Question: Hi (sorry for my english xD),
I'm taking data of my DB in MySql, this data (pair of players in format 'Player 1 - Player 2'). I cut this with 'explode' function by character '-' therefore I get 'Player 1 ' and ' Player 2' string. I try delete white spaces at the beginning and the end with trim function, but this don't work. I suspect that this trouble is similar to other with the '-' character, the normal '-' of my keyboard don't split the string with explode function, I had to go to PHPMyAdmin and copy the '-' character of the one existing string and paste this in the second explode function parameter, after this, explode function work.
I try the same of the '-' character (Login in PHPMyAdmin copy one whitespace and paste this as second parameter of 'trim' function but this time don't work :( ).
Also try with 'str_replace' function (no matter what the gaps are eliminated) and don't work, also try with 'preg_replace' function etc... nothing has work because apparently the white space saved in DB isn't the same of my keyboard, I suspect that the problem is related with charset's or collations but I don't have idea what I should do, because the table, link, charset of PHP and other thing are in UTF-8 and utf8-spanish-ci collation and charset.
Aclaration: The input of the data is made by xdom (PHP) from other site not controlled for me.
'''
<tbody>
<?php while ($partidos = mysqli_fetch_array($sql)) { ?>
<tr>
<td class="center"><?php echo $partidos['fecha']; ?></td>
<td><?php $participante = explode("-", $partidos['jugadores']);
$participante1 = trim($participante[0]);
$participante2 = trim($participante[1]);
echo trim($participante1) . "<br>vs<br>" . trim($participante2);
?></td>
<td><?php if ($partidos['estado'] == 0) { ?> En Curso<?php } elseif ($partidos['estado'] == 1) {
if ($partidos['alerta'] == 0) { ?> Terminado<?php } else { ?>Terminado - Error <i
class="fa fa-exclamation-triangle"></i><?php }
} ?></td>
<td><?php if ($partidos['alerta_medica'] == 1) { ?> Si <i class="fa fa-2 fa-medkit"
style="color:#C00;"></i><?php } else { ?> No<?php } ?>
</td>
<?php if ($_SESSION['tipo'] == 1 || $_SESSION['tipo'] == 2) { ?>
<td class="center">
</td>
<?php } ?>
</tr>
<?php } ?>
</tbody>
'''

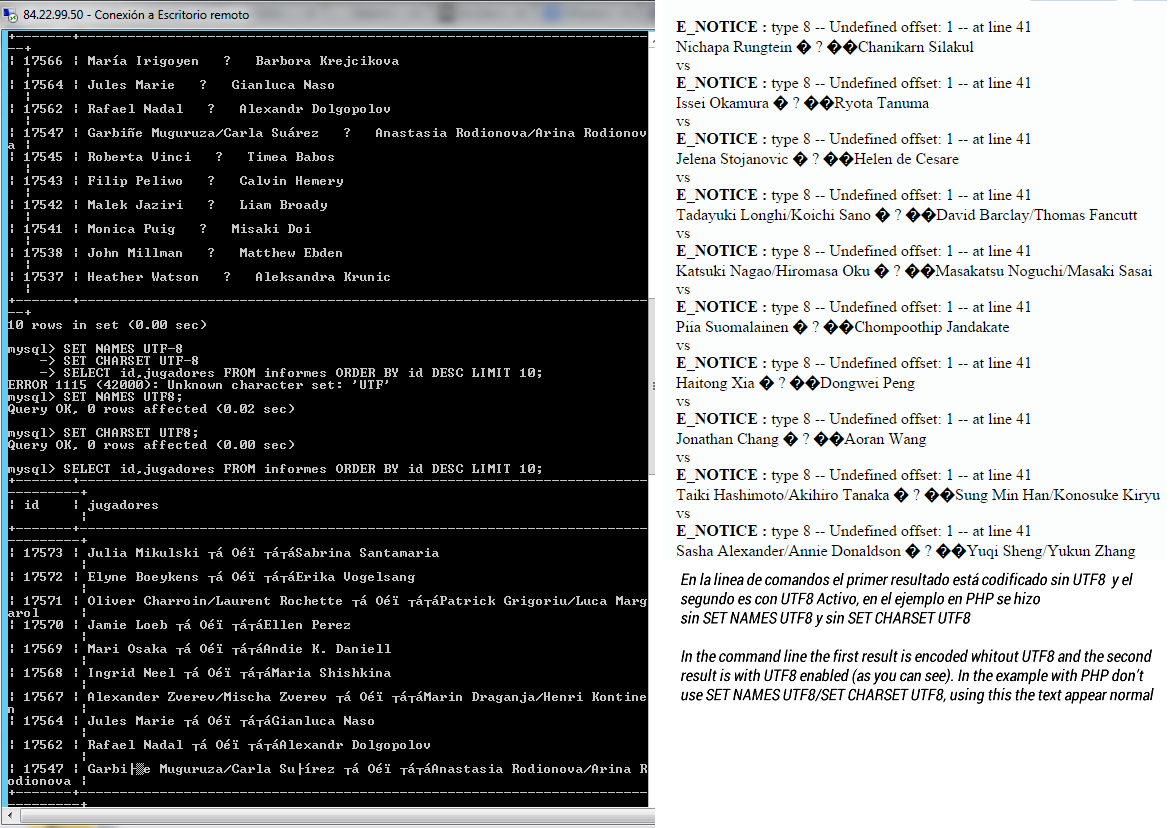
Answer: I found the problem thanks to @Rick James, watching the hexadecimal response of the database i noticed that two spaces are x20, but one is xC2 xA0. Reading in other post of stackoverflow, i found that xC2 xA0 is a Non-break space, but this is not recognized for the trim function. The solution was specify this as second parameter of the function:
'''
$participante1 = trim($participante[0]," ,A, ");
$participante2 = trim($participante[1]," ,A, ");
'''
Now the whitespaces are removed correctly :3
Thanks to all for give your help to solve this :)